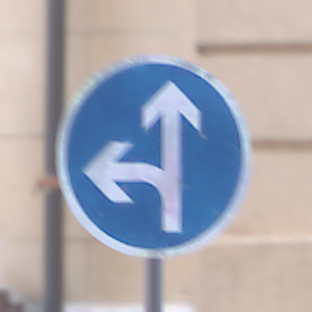
Verkehrszeichen: VorgeschriebeneFahrtrichtungGeradeausOderLinks
Umgebung: Outdoor, Urban
Tageszeit: MorningAfternoon
Wetter: PartlyCloudy
Licht: Natural
Jahreszeit: NotSpecified
Kontrast: MediumContrast